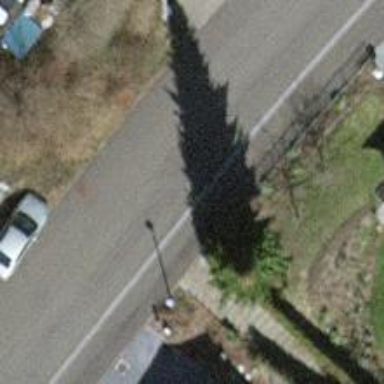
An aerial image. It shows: Road with steps.